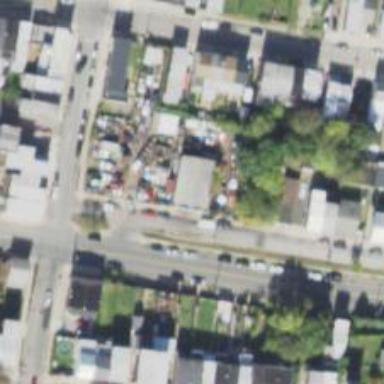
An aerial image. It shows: Scrap yard situated in industrial area.